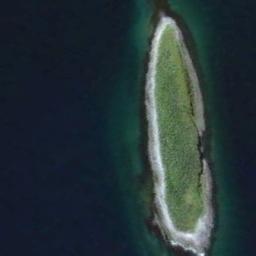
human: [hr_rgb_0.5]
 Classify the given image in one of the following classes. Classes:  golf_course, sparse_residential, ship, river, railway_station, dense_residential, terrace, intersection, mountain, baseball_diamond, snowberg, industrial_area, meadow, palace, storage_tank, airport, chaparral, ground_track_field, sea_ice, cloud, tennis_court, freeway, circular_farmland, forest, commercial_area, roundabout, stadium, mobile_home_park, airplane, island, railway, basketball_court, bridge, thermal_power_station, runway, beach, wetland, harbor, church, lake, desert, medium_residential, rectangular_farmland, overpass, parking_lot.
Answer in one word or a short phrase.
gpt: island